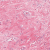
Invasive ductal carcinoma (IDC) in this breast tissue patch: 0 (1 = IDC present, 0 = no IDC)